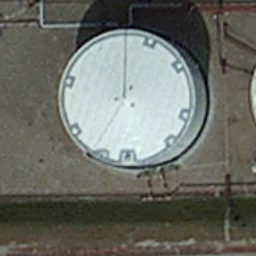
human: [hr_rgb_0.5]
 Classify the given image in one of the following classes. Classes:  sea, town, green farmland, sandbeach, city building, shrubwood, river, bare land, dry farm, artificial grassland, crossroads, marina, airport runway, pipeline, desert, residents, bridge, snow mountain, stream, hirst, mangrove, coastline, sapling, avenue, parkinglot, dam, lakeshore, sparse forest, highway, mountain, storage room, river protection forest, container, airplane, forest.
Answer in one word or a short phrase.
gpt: storage room